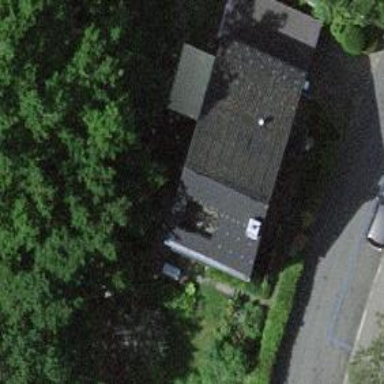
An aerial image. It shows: Building with gabled roof oriented across.